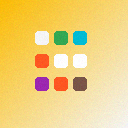
Screen state: on